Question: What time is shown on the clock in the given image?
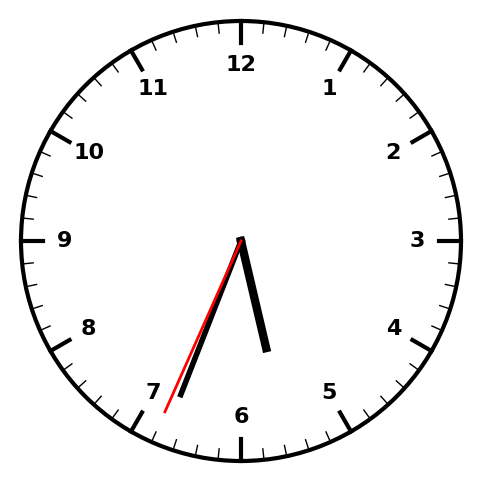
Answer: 05:33:34